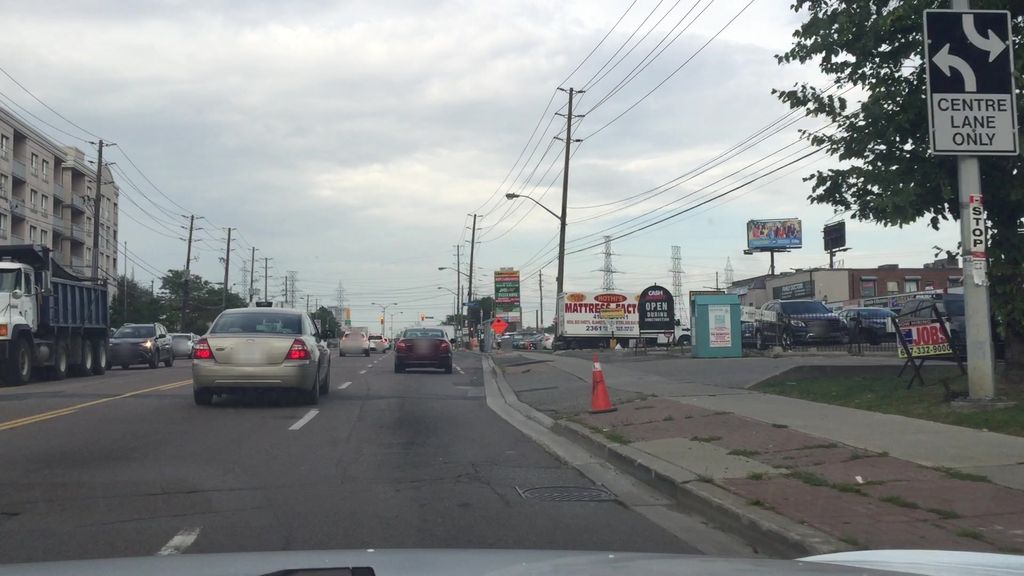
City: toronto